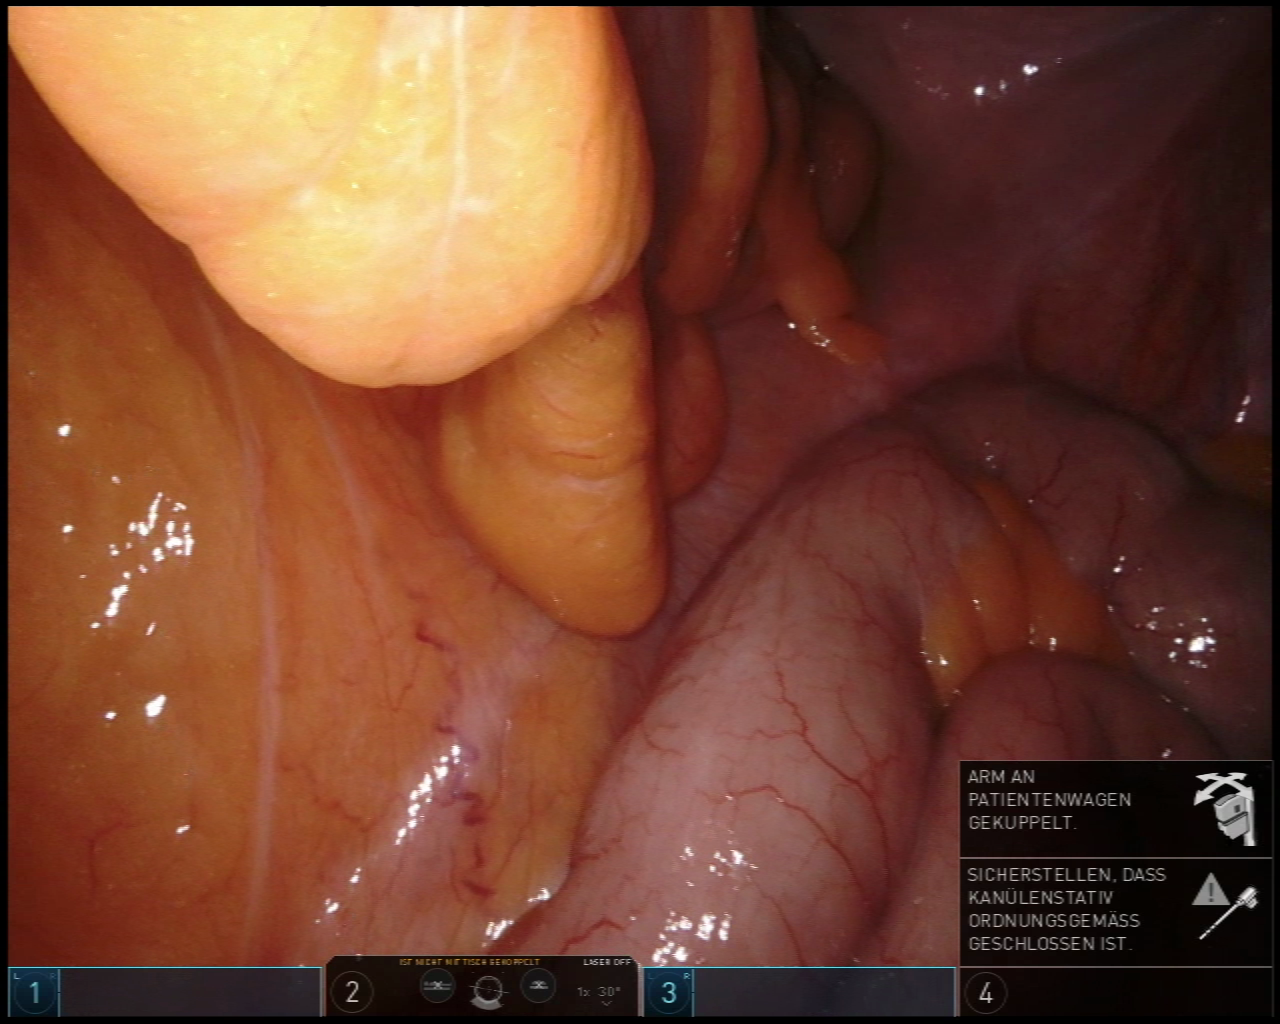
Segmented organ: small_intestine
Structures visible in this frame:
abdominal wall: yes
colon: no
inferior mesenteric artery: no
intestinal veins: no
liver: no
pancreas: no
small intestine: yes
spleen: no
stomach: no
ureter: no
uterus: no
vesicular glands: no